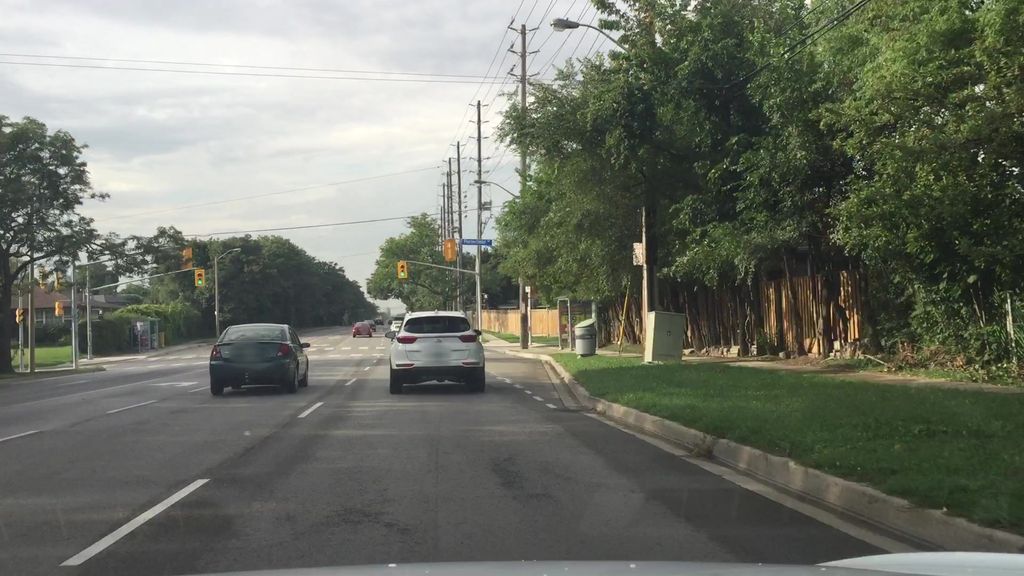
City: toronto